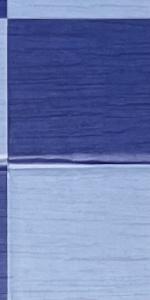
Label: Empty